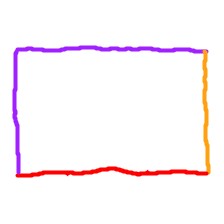
Shape: rectangle